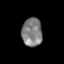
Tissue: skin
Cell type: Epithelial cells
Senescence score: 0.285
Nuclear area (px): 573
Mean DAPI intensity: 126.853